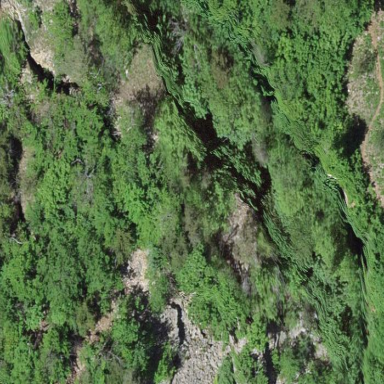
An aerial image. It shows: Cliff in nature.